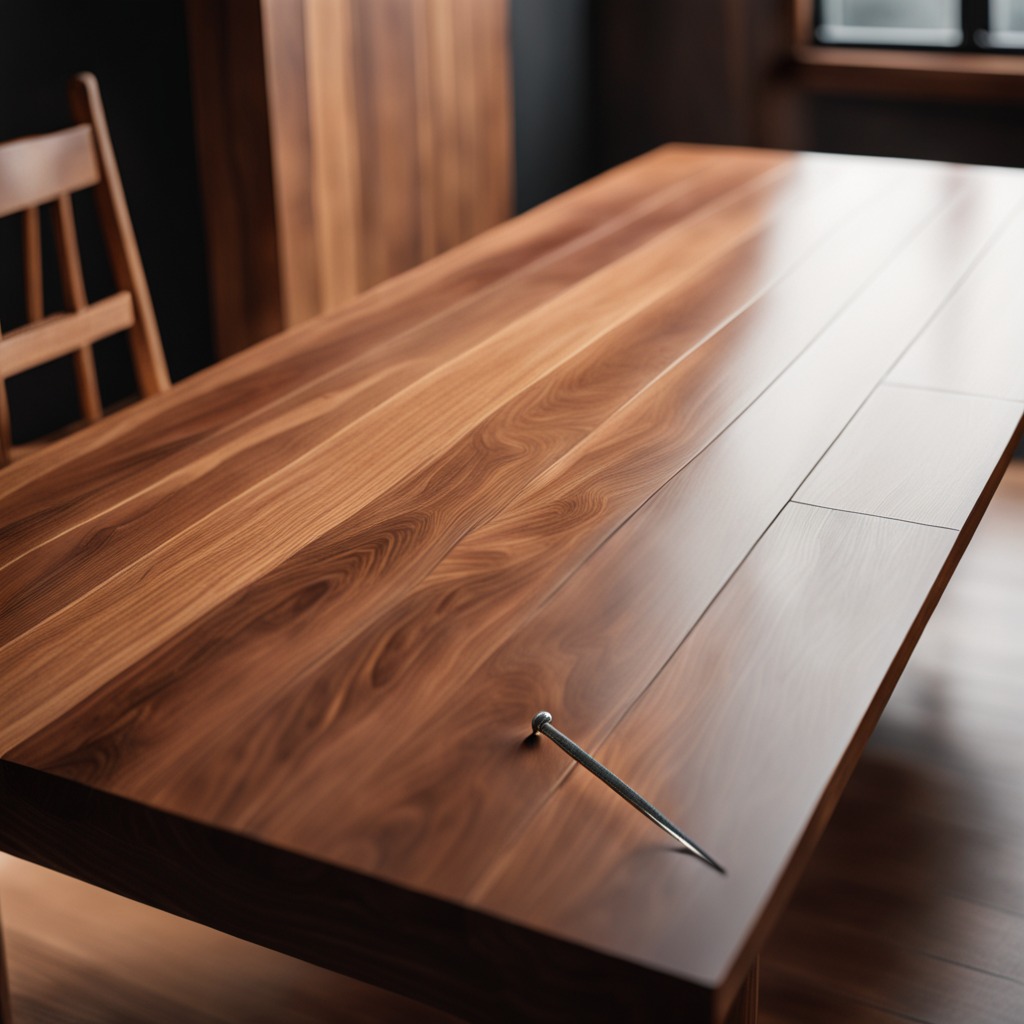
A nail is lying on the wooden table.